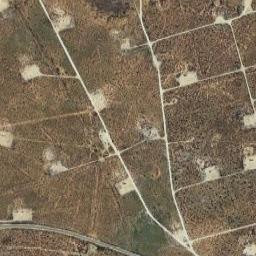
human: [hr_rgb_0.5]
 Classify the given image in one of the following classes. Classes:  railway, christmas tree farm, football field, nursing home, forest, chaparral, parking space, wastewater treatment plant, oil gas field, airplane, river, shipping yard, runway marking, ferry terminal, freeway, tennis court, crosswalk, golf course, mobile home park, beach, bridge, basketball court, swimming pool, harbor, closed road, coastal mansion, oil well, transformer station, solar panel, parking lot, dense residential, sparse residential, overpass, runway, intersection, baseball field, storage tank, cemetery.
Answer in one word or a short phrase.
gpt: oil gas field